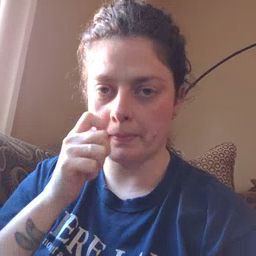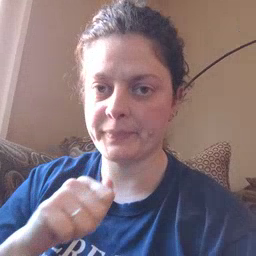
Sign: puzzle